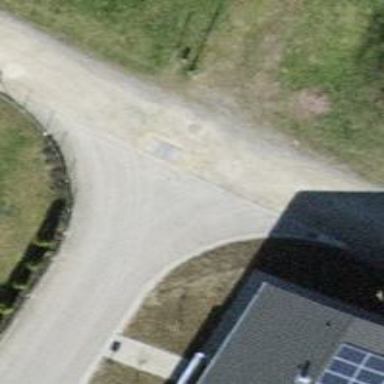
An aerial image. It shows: Residential road with asphalt surface.